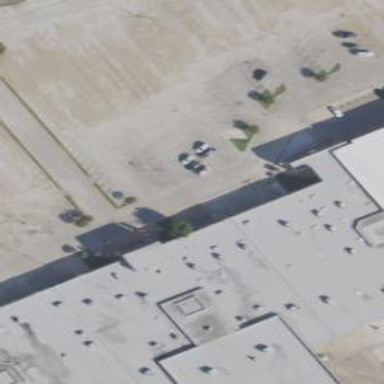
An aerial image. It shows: Parking space.